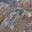
Label: 7